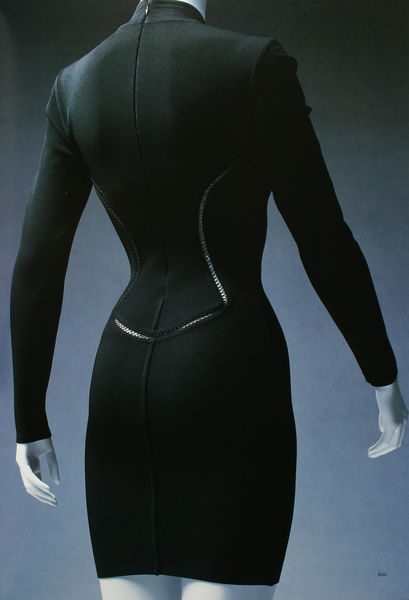
Titel: Kleid
Künstler: Azzedine Alaia
Standort: Kyoto (Japan)
Institution: Kyoto Costume Institute
Schlagwörter: blau, schatten, weiß, frau, kleid, licht, rücken, schwarz, mode, rock, arme, falten, kragen, ärmel, hände, kostüm, schulter, schultern, taille, gesäß, rückenansicht, glanz, naht, foto, fotografie, eng, rückseite, puppe, kurz, sexy, tailliert, schlitz, hinterteil, paspel, nähte, spack, reißverschluss, mini, abgesteppt, hinetrteil